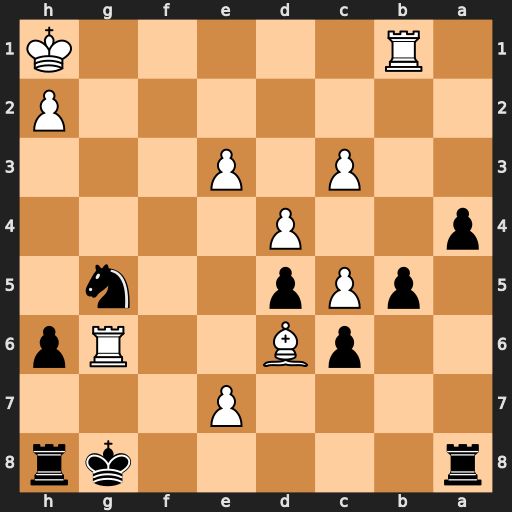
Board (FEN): r5kr/4P3/2pB2Rp/1pPp2n1/p2P4/2P1P3/7P/1R5K
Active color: b
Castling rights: -
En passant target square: -
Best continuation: Kf7 Rxg5 hxg5